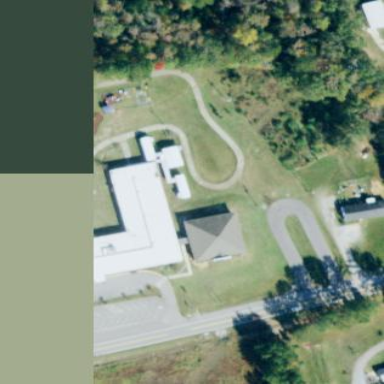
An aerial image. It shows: School building.